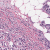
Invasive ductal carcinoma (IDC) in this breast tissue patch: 1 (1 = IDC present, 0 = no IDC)